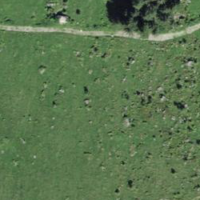
EUNIS habitat code: 23
Species observed at this site:
Vicia sepium